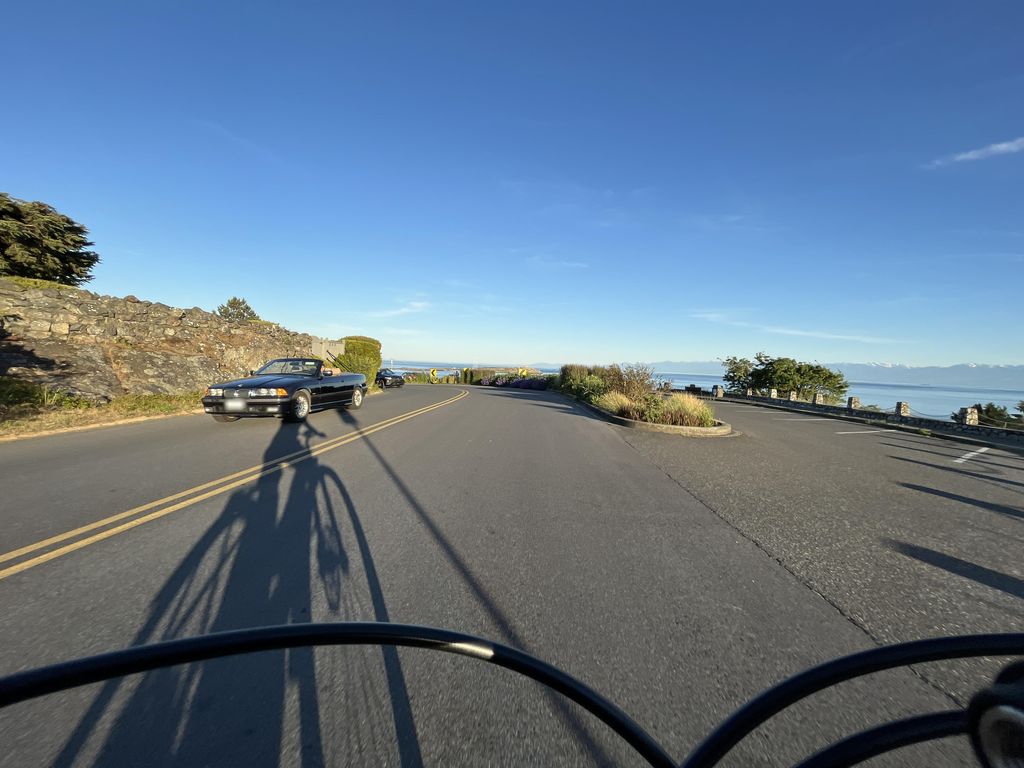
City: victoria